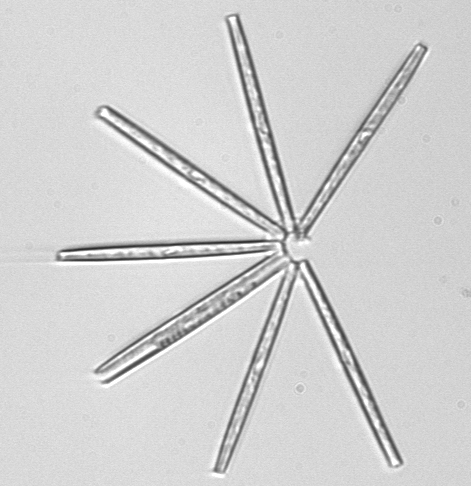
Label: Thalassionema